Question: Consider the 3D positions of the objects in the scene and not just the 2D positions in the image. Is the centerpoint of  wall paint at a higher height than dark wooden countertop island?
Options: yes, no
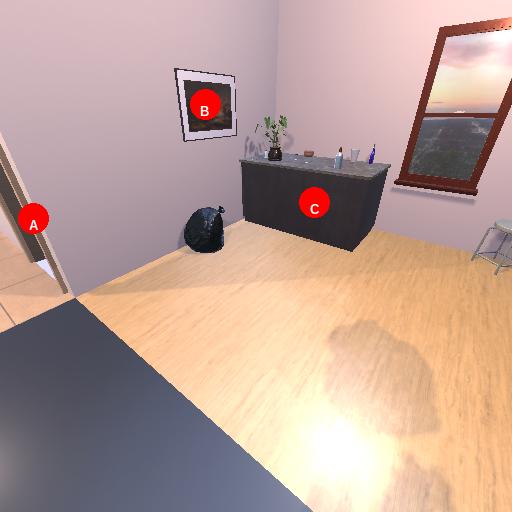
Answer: yes